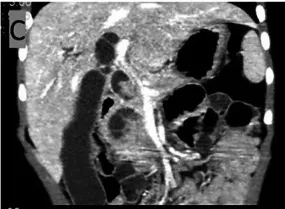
CT and MR results before radical surgery. (A,C,E) CT scan of the abdomen and pelvis with intravenous contrast agent showing an ill-defined 2.9 cm. X 2.8 cm mass with delayed enhancement of the uncinate process with proximal dilatation.
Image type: radiology (ct)